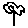
Label: flower